Field crop: maize
Growth stage: 2
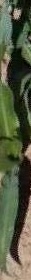
Species: maize